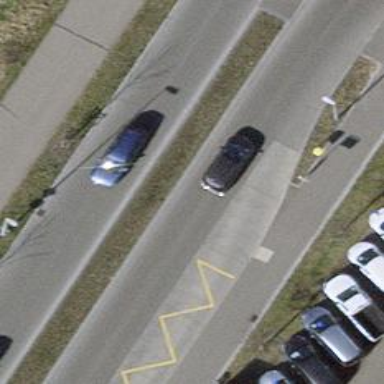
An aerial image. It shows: Bus stop with stop position for public transport.